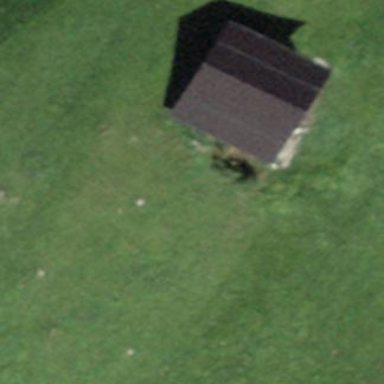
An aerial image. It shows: Rural barn.